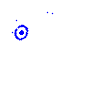
Particle: electron